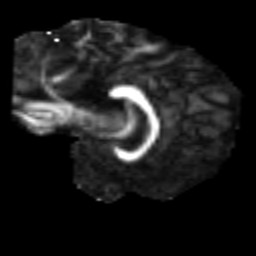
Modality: FA
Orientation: sagittal
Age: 20
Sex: female
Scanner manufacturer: siemens
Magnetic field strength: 3 T
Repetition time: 2.3 s
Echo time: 0.085 s